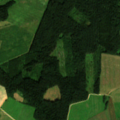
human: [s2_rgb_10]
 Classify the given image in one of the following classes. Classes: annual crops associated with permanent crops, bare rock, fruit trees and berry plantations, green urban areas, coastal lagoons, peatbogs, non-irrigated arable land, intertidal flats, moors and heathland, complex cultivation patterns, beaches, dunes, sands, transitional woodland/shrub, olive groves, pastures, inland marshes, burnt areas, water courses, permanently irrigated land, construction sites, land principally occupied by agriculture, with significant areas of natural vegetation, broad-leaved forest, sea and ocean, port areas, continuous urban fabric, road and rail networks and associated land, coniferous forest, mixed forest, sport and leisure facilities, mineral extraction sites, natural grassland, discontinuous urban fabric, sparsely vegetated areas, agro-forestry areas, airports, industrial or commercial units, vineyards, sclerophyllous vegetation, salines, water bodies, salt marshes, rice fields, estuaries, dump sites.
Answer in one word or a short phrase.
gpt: non-irrigated arable land, pastures, coniferous forest, mixed forest